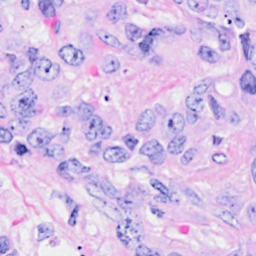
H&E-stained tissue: Breast